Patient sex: M
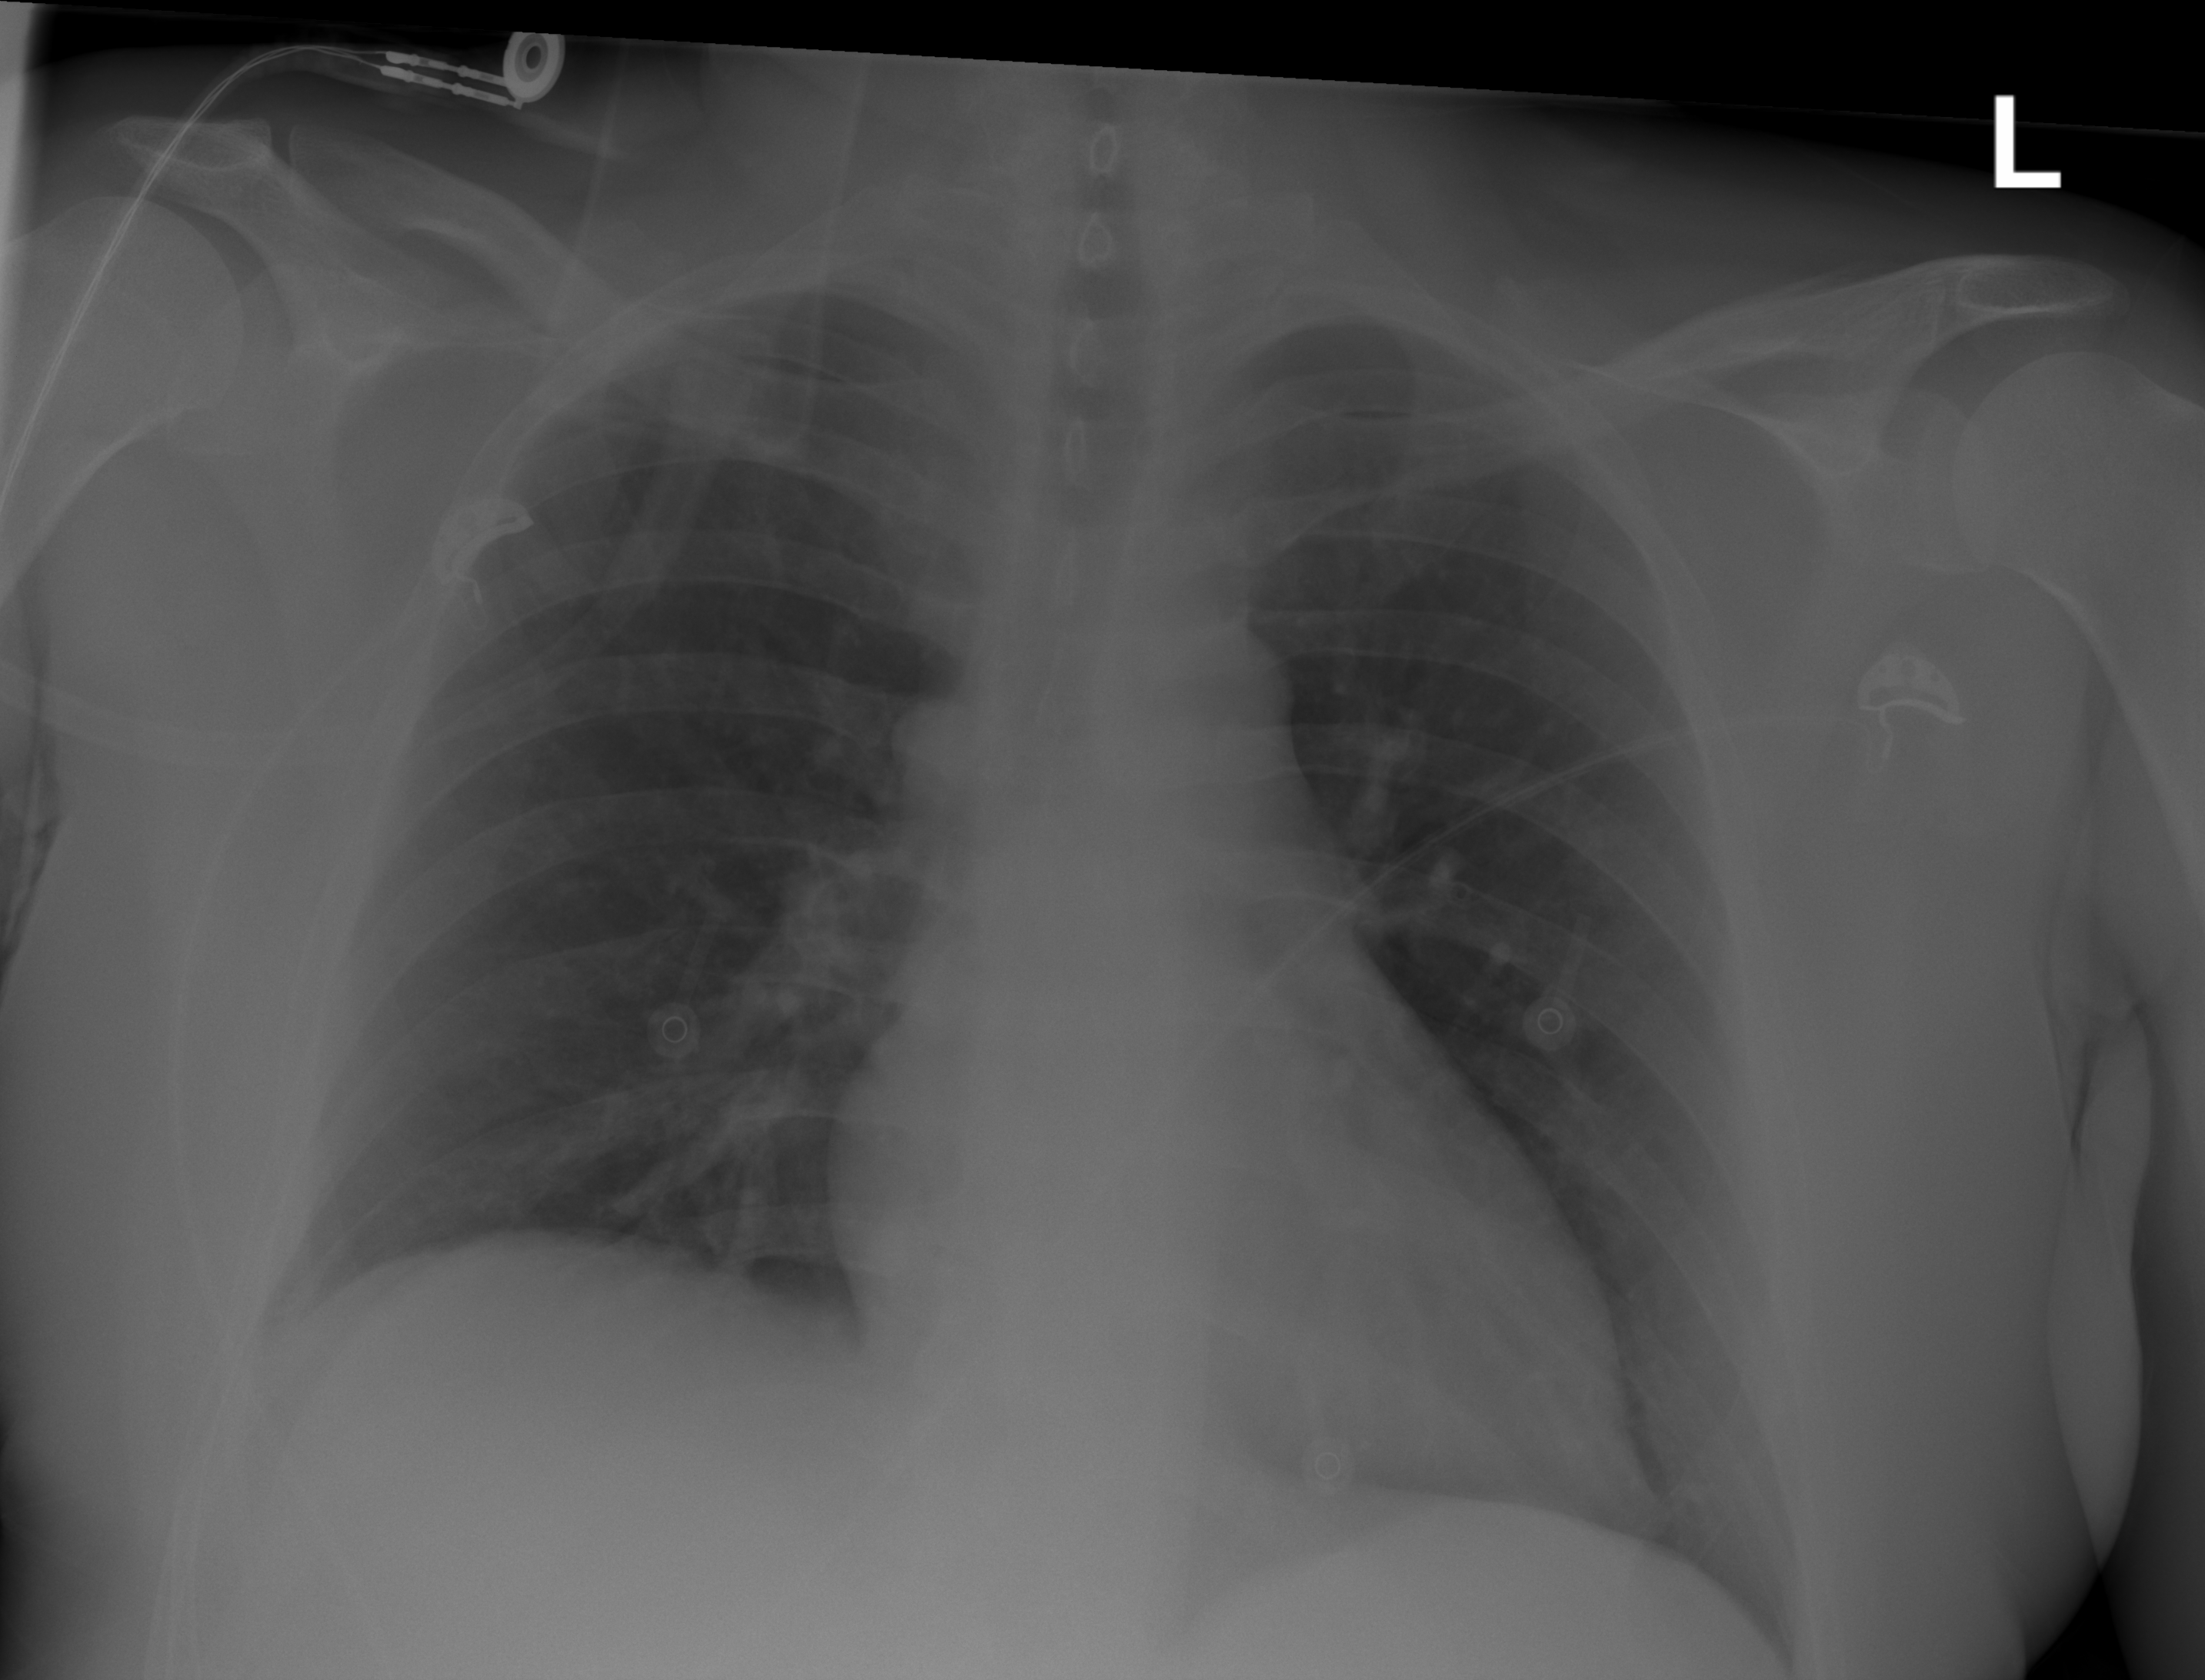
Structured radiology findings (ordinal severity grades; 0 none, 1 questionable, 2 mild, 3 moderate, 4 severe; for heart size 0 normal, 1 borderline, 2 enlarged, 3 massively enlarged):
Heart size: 0
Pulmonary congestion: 0
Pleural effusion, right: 0
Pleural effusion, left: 0
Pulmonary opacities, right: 2
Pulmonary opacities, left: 0
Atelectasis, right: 2
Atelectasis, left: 0